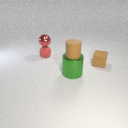
small red rubber sphere below small red metal sphere